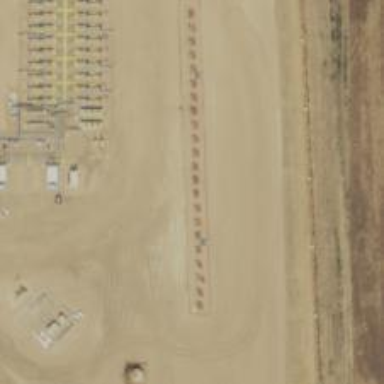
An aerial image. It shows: Petroleum well.